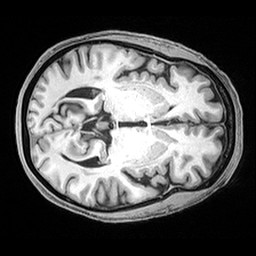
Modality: T1w
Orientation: axial
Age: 69
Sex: female
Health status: healthy
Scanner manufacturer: siemens
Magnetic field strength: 3 T
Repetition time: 2.4 s
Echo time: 0.00217 s